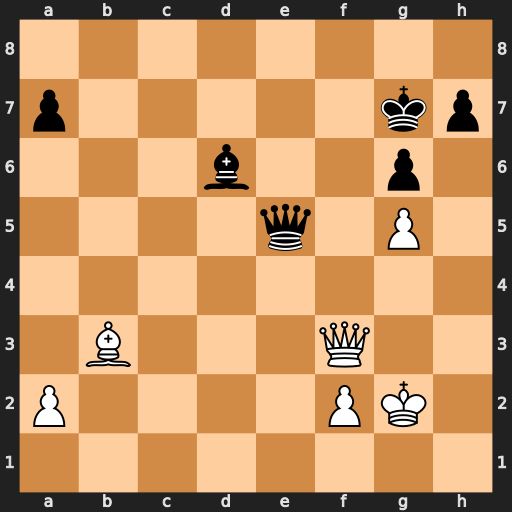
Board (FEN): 8/p5kp/3b2p1/4q1P1/8/1B3Q2/P4PK1/8
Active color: w
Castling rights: -
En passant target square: -
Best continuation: Qf7+ Kh8 Qg8#